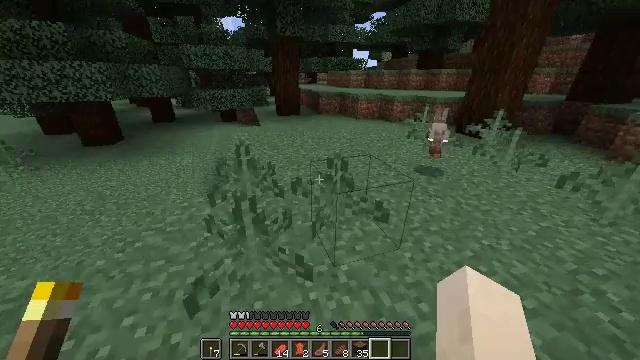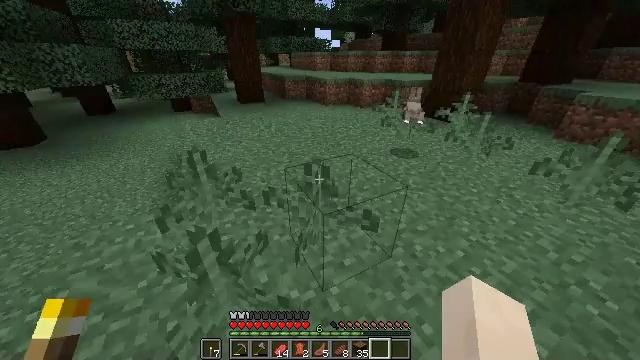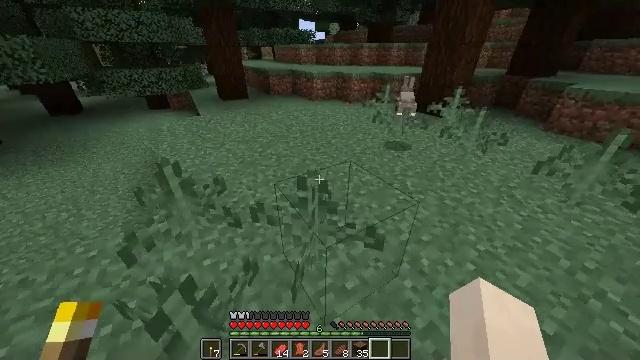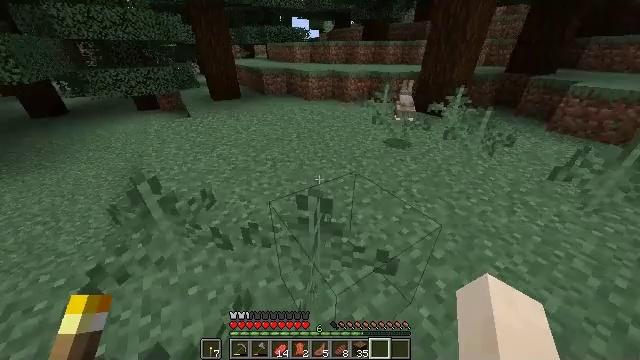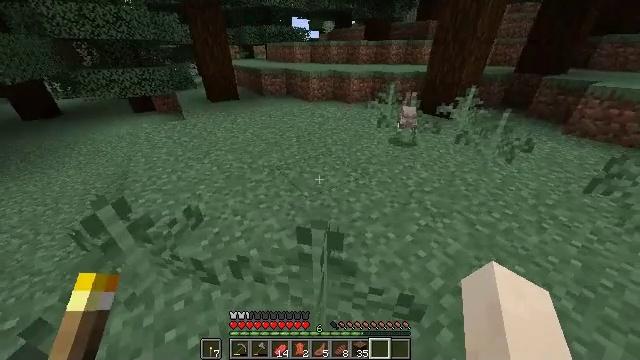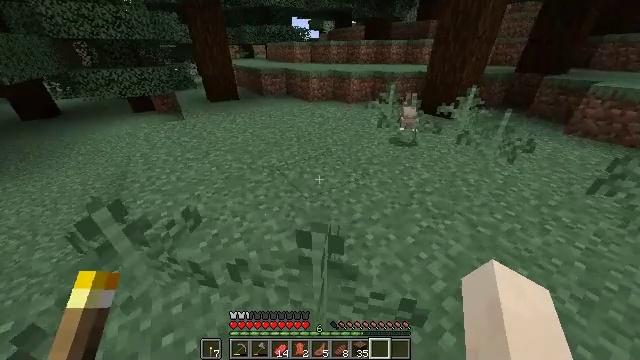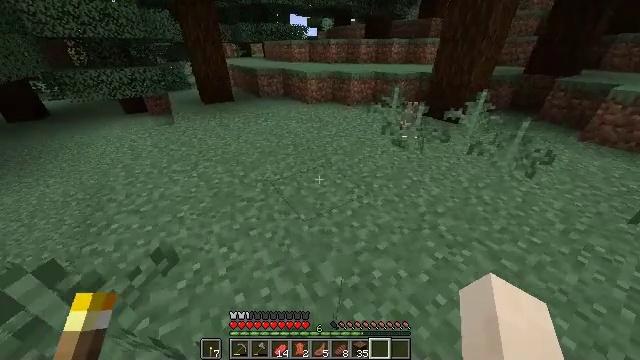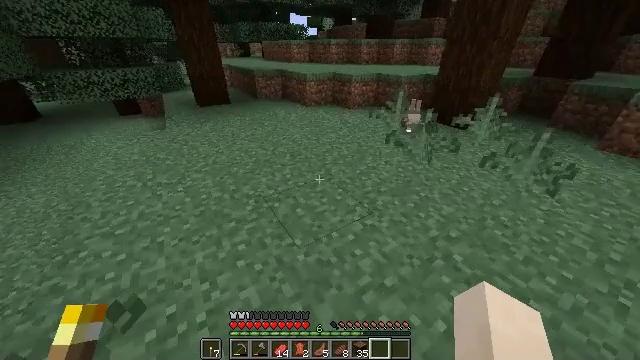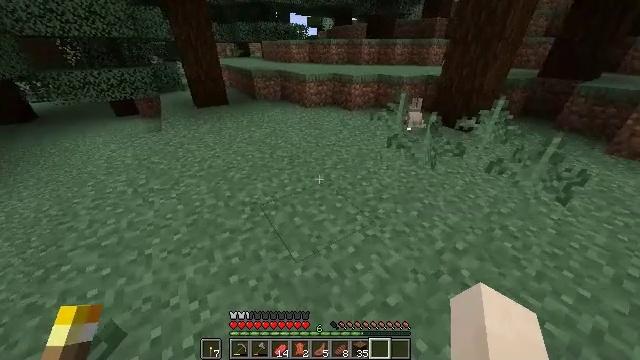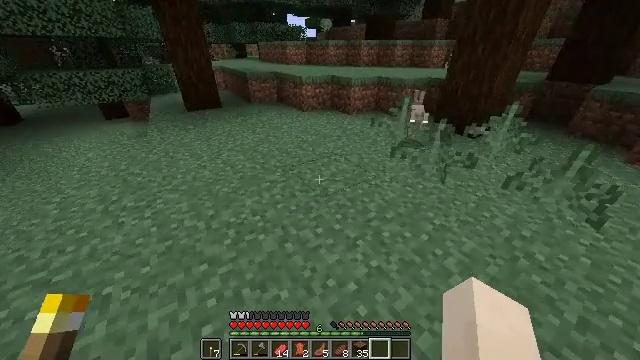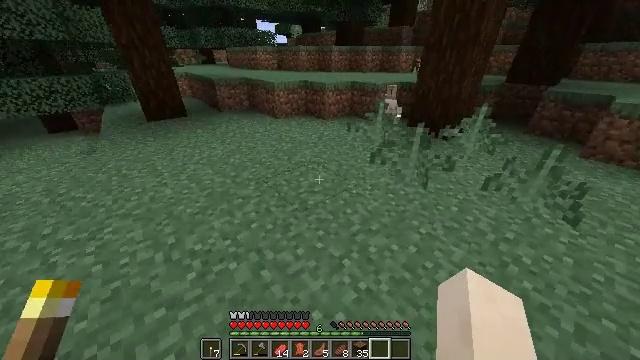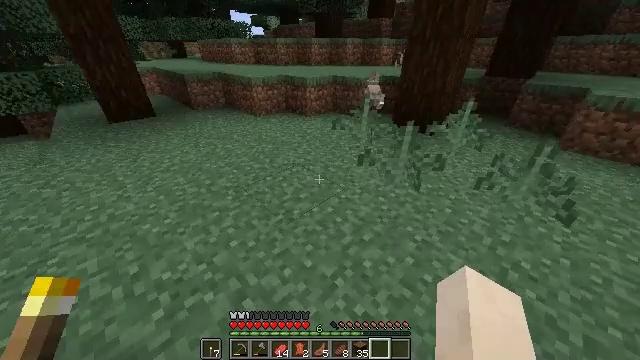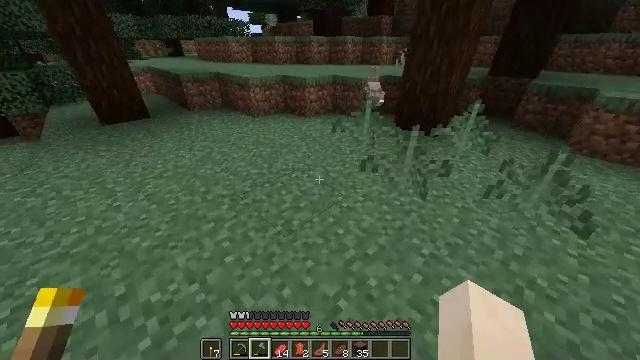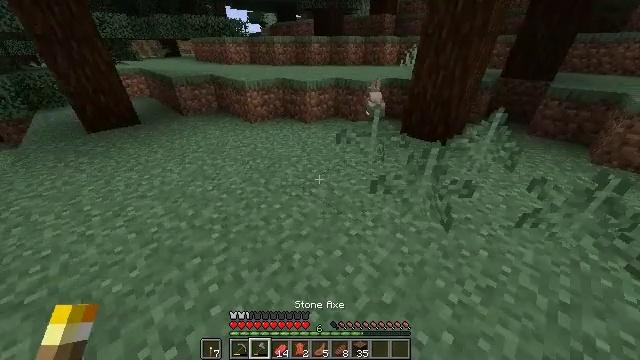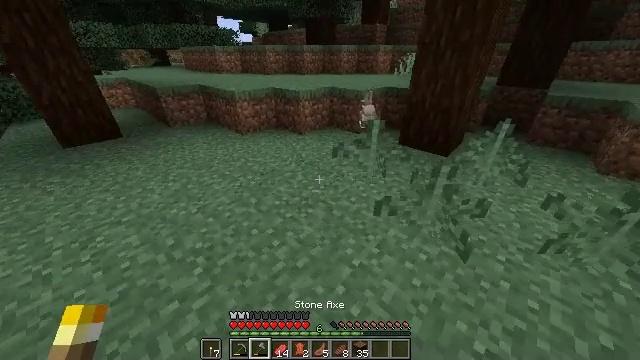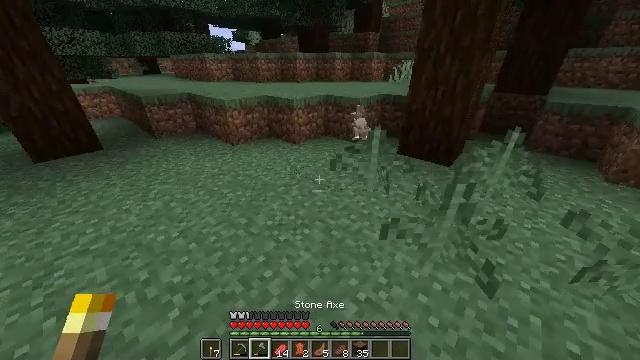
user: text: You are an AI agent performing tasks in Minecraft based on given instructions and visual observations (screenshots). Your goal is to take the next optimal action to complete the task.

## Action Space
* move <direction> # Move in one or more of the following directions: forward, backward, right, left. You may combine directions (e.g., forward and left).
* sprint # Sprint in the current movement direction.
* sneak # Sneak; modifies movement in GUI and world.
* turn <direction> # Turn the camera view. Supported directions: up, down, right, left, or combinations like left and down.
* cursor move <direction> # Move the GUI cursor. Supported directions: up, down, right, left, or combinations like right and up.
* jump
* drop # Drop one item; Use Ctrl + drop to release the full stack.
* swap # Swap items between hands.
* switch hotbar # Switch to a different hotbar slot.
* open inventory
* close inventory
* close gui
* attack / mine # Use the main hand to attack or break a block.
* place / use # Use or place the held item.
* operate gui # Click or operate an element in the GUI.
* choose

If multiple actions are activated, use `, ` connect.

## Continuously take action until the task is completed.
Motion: motion action
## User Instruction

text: Hunt a rabbit.
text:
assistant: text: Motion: move forward, sprint, turn right and down
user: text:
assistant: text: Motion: move forward, turn right and down
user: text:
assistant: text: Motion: move forward, turn right
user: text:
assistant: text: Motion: move forward
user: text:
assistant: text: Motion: move forward
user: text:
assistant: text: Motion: move forward
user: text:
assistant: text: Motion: move forward
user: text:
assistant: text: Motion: move forward
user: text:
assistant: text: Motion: move forward
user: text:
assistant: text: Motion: move forward, turn right and up
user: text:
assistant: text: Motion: move forward, turn right and down
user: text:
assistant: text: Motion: move forward, switch to hotbar 2
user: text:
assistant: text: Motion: move forward, switch to hotbar 2
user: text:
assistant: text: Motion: move forward, turn right and up, switch to hotbar 2
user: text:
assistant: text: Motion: move forward, turn right and up, switch to hotbar 2
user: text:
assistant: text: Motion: move forward
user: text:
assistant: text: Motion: move forward
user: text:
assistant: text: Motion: move forward
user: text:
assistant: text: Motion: move forward, turn right
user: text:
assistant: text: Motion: move forward, turn right
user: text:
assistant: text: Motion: move forward, turn right
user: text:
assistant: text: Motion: move forward, turn right
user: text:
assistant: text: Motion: move forward
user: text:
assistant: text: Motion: move forward, turn up
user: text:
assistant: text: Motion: move forward, turn left and up
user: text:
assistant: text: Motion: move forward, turn left and up
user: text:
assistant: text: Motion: move forward, turn left and up, jump
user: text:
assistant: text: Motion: move forward, turn left and up, jump
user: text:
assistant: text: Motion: move forward, turn left, jump
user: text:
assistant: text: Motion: move forward, turn left, jump